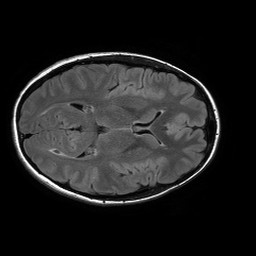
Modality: FLAIR
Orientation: axial
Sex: female
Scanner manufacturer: philips
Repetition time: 11 s
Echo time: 0.125 s